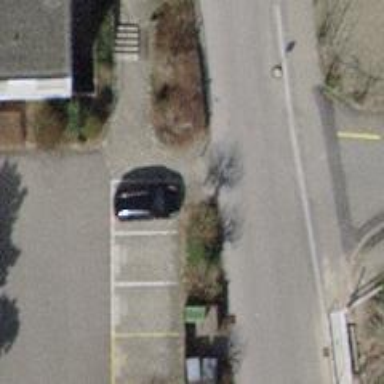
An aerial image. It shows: Bollard barrier.